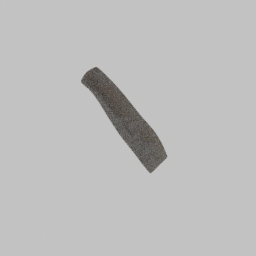
Label: nature